Field crop: maize
Growth stage: 2
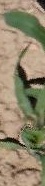
Species: maize